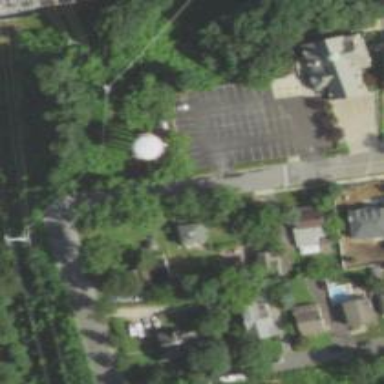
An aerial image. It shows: Water tower that is man-made.